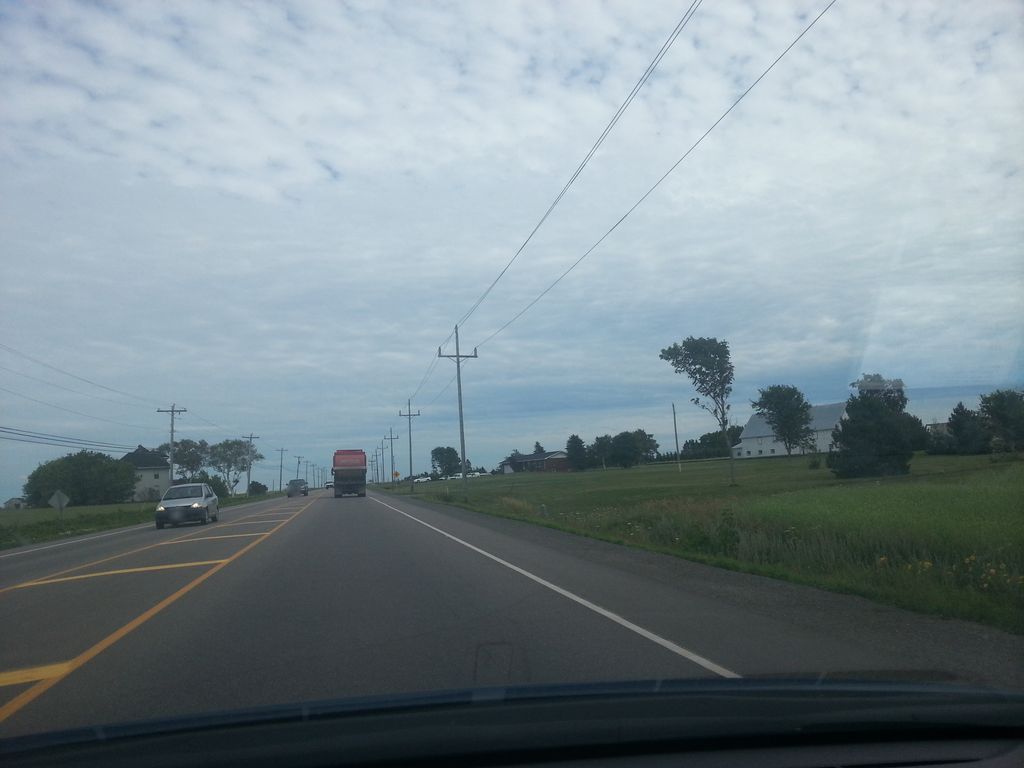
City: charlottetown